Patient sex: M
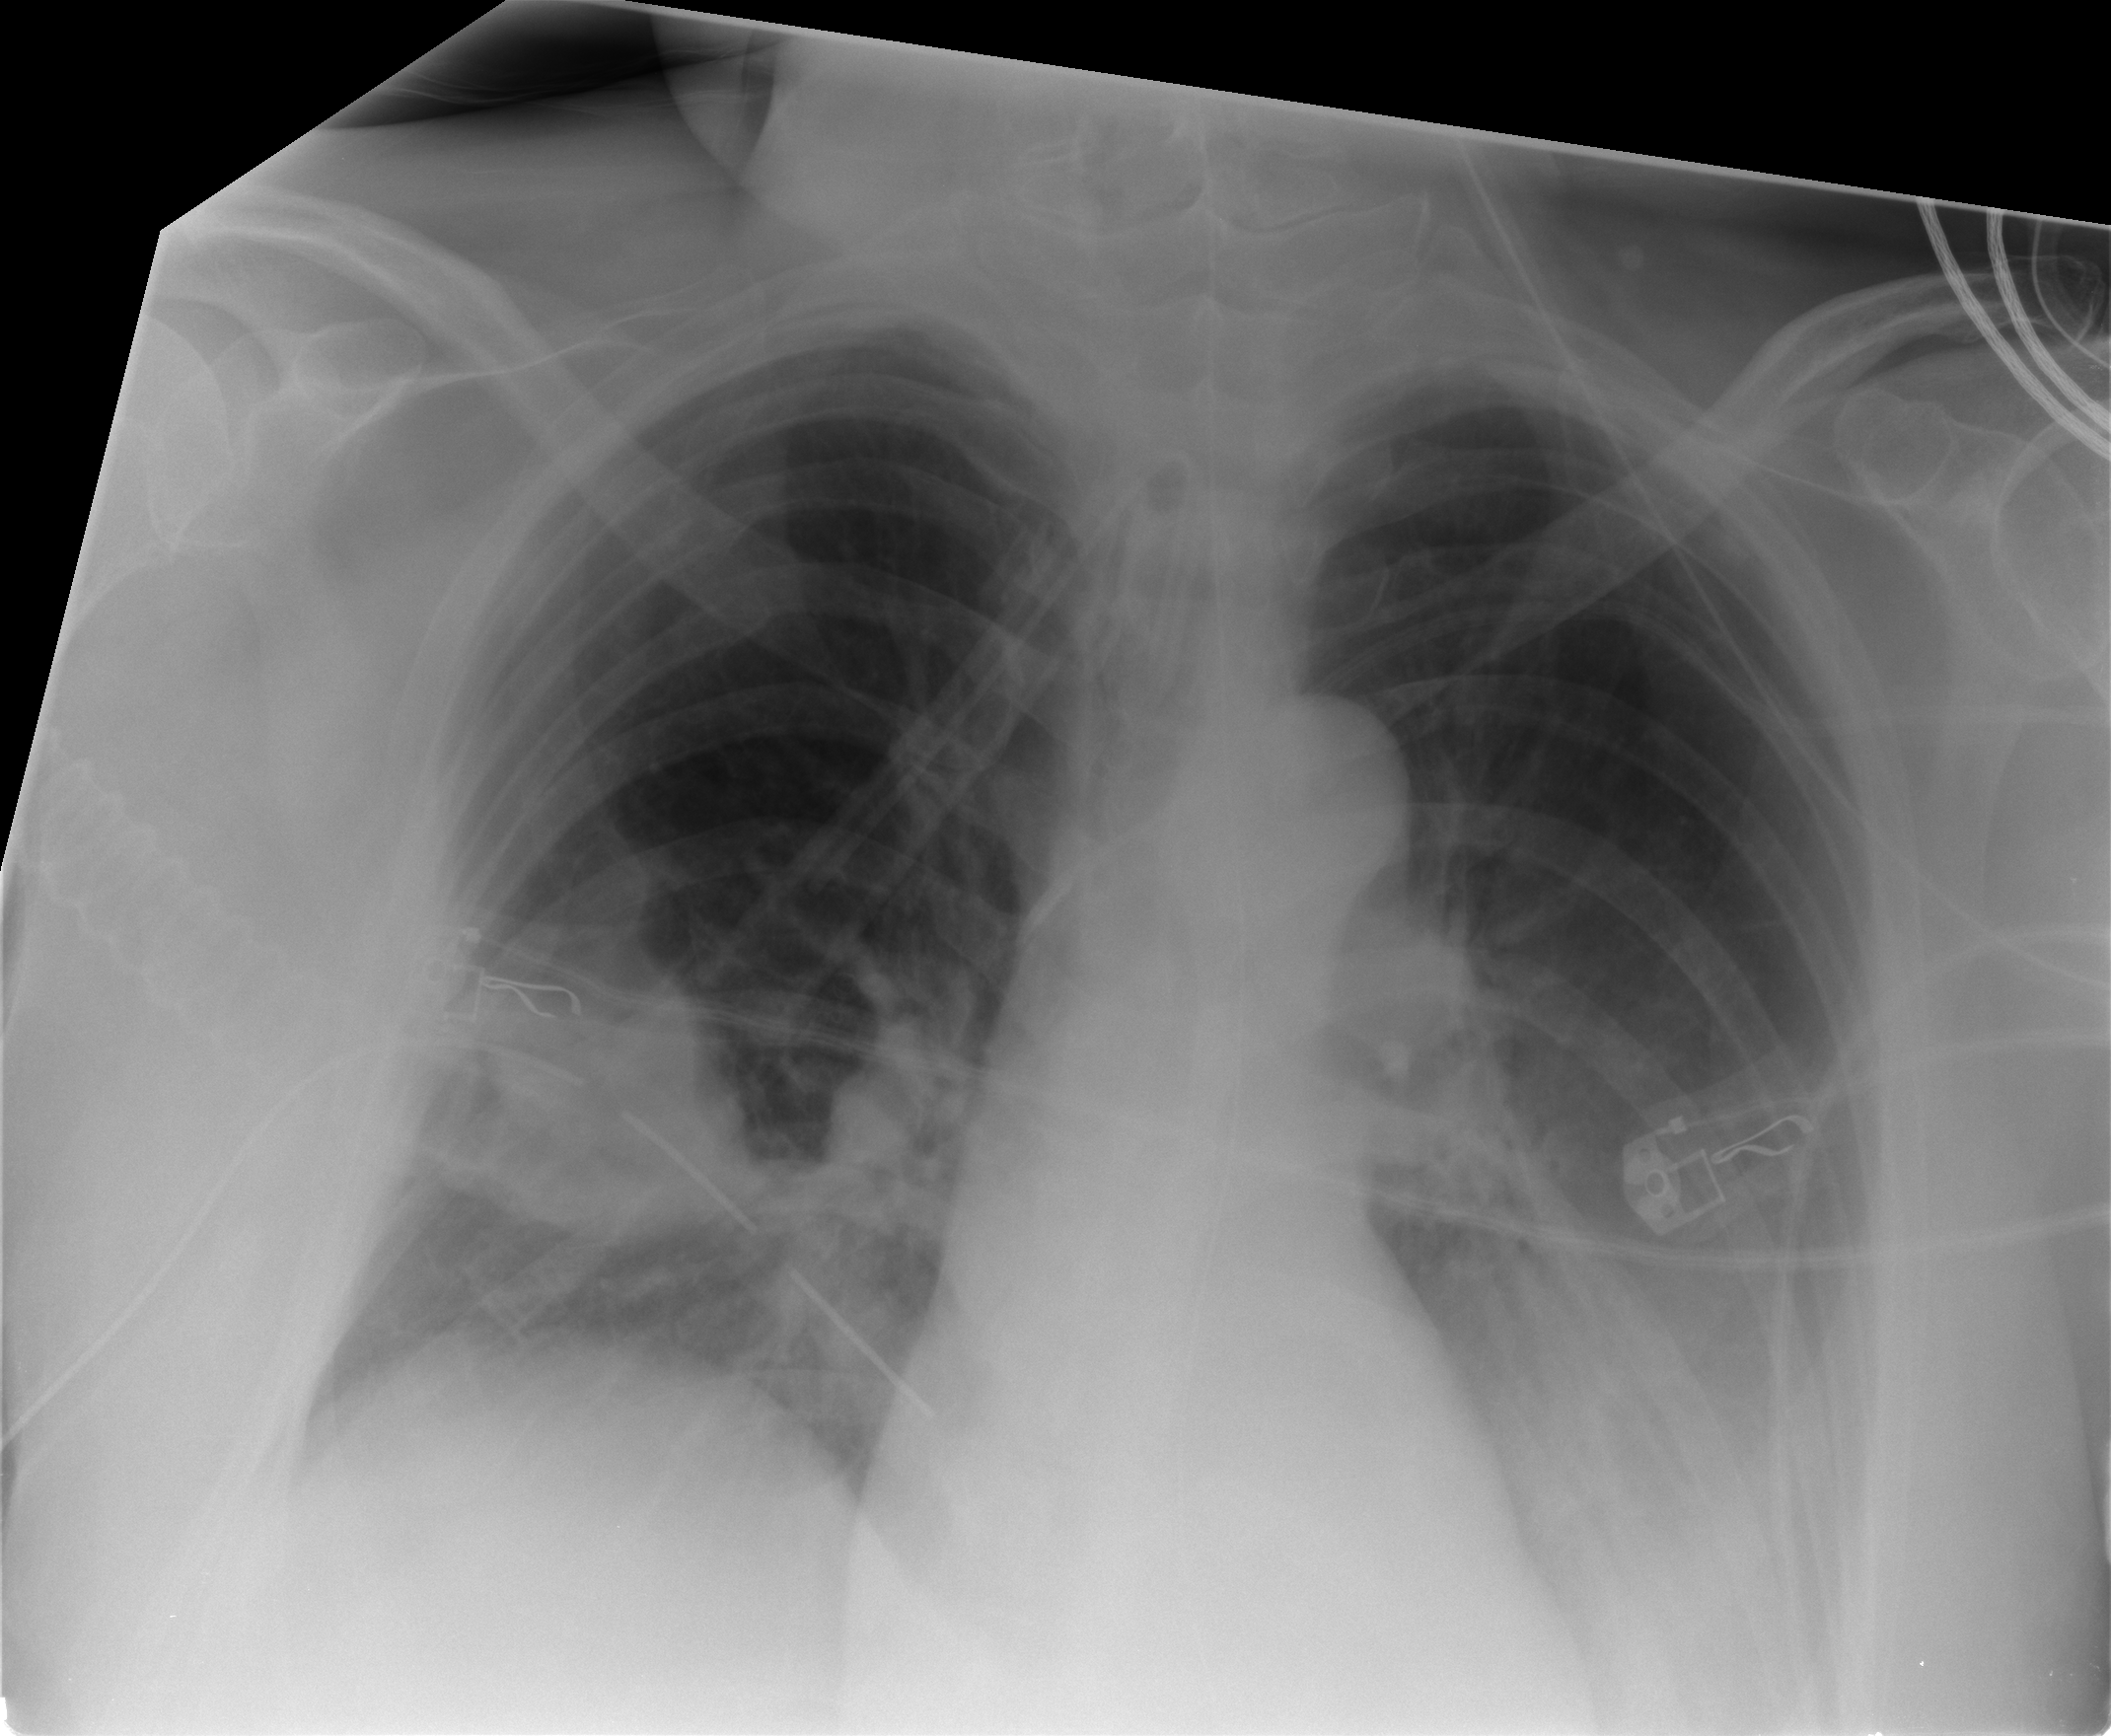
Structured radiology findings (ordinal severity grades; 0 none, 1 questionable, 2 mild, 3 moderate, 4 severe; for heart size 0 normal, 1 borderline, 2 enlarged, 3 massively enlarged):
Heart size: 0
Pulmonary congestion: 0
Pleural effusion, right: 1
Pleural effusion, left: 1
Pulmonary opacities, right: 2
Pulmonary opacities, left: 3
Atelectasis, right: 2
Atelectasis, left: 3